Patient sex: F
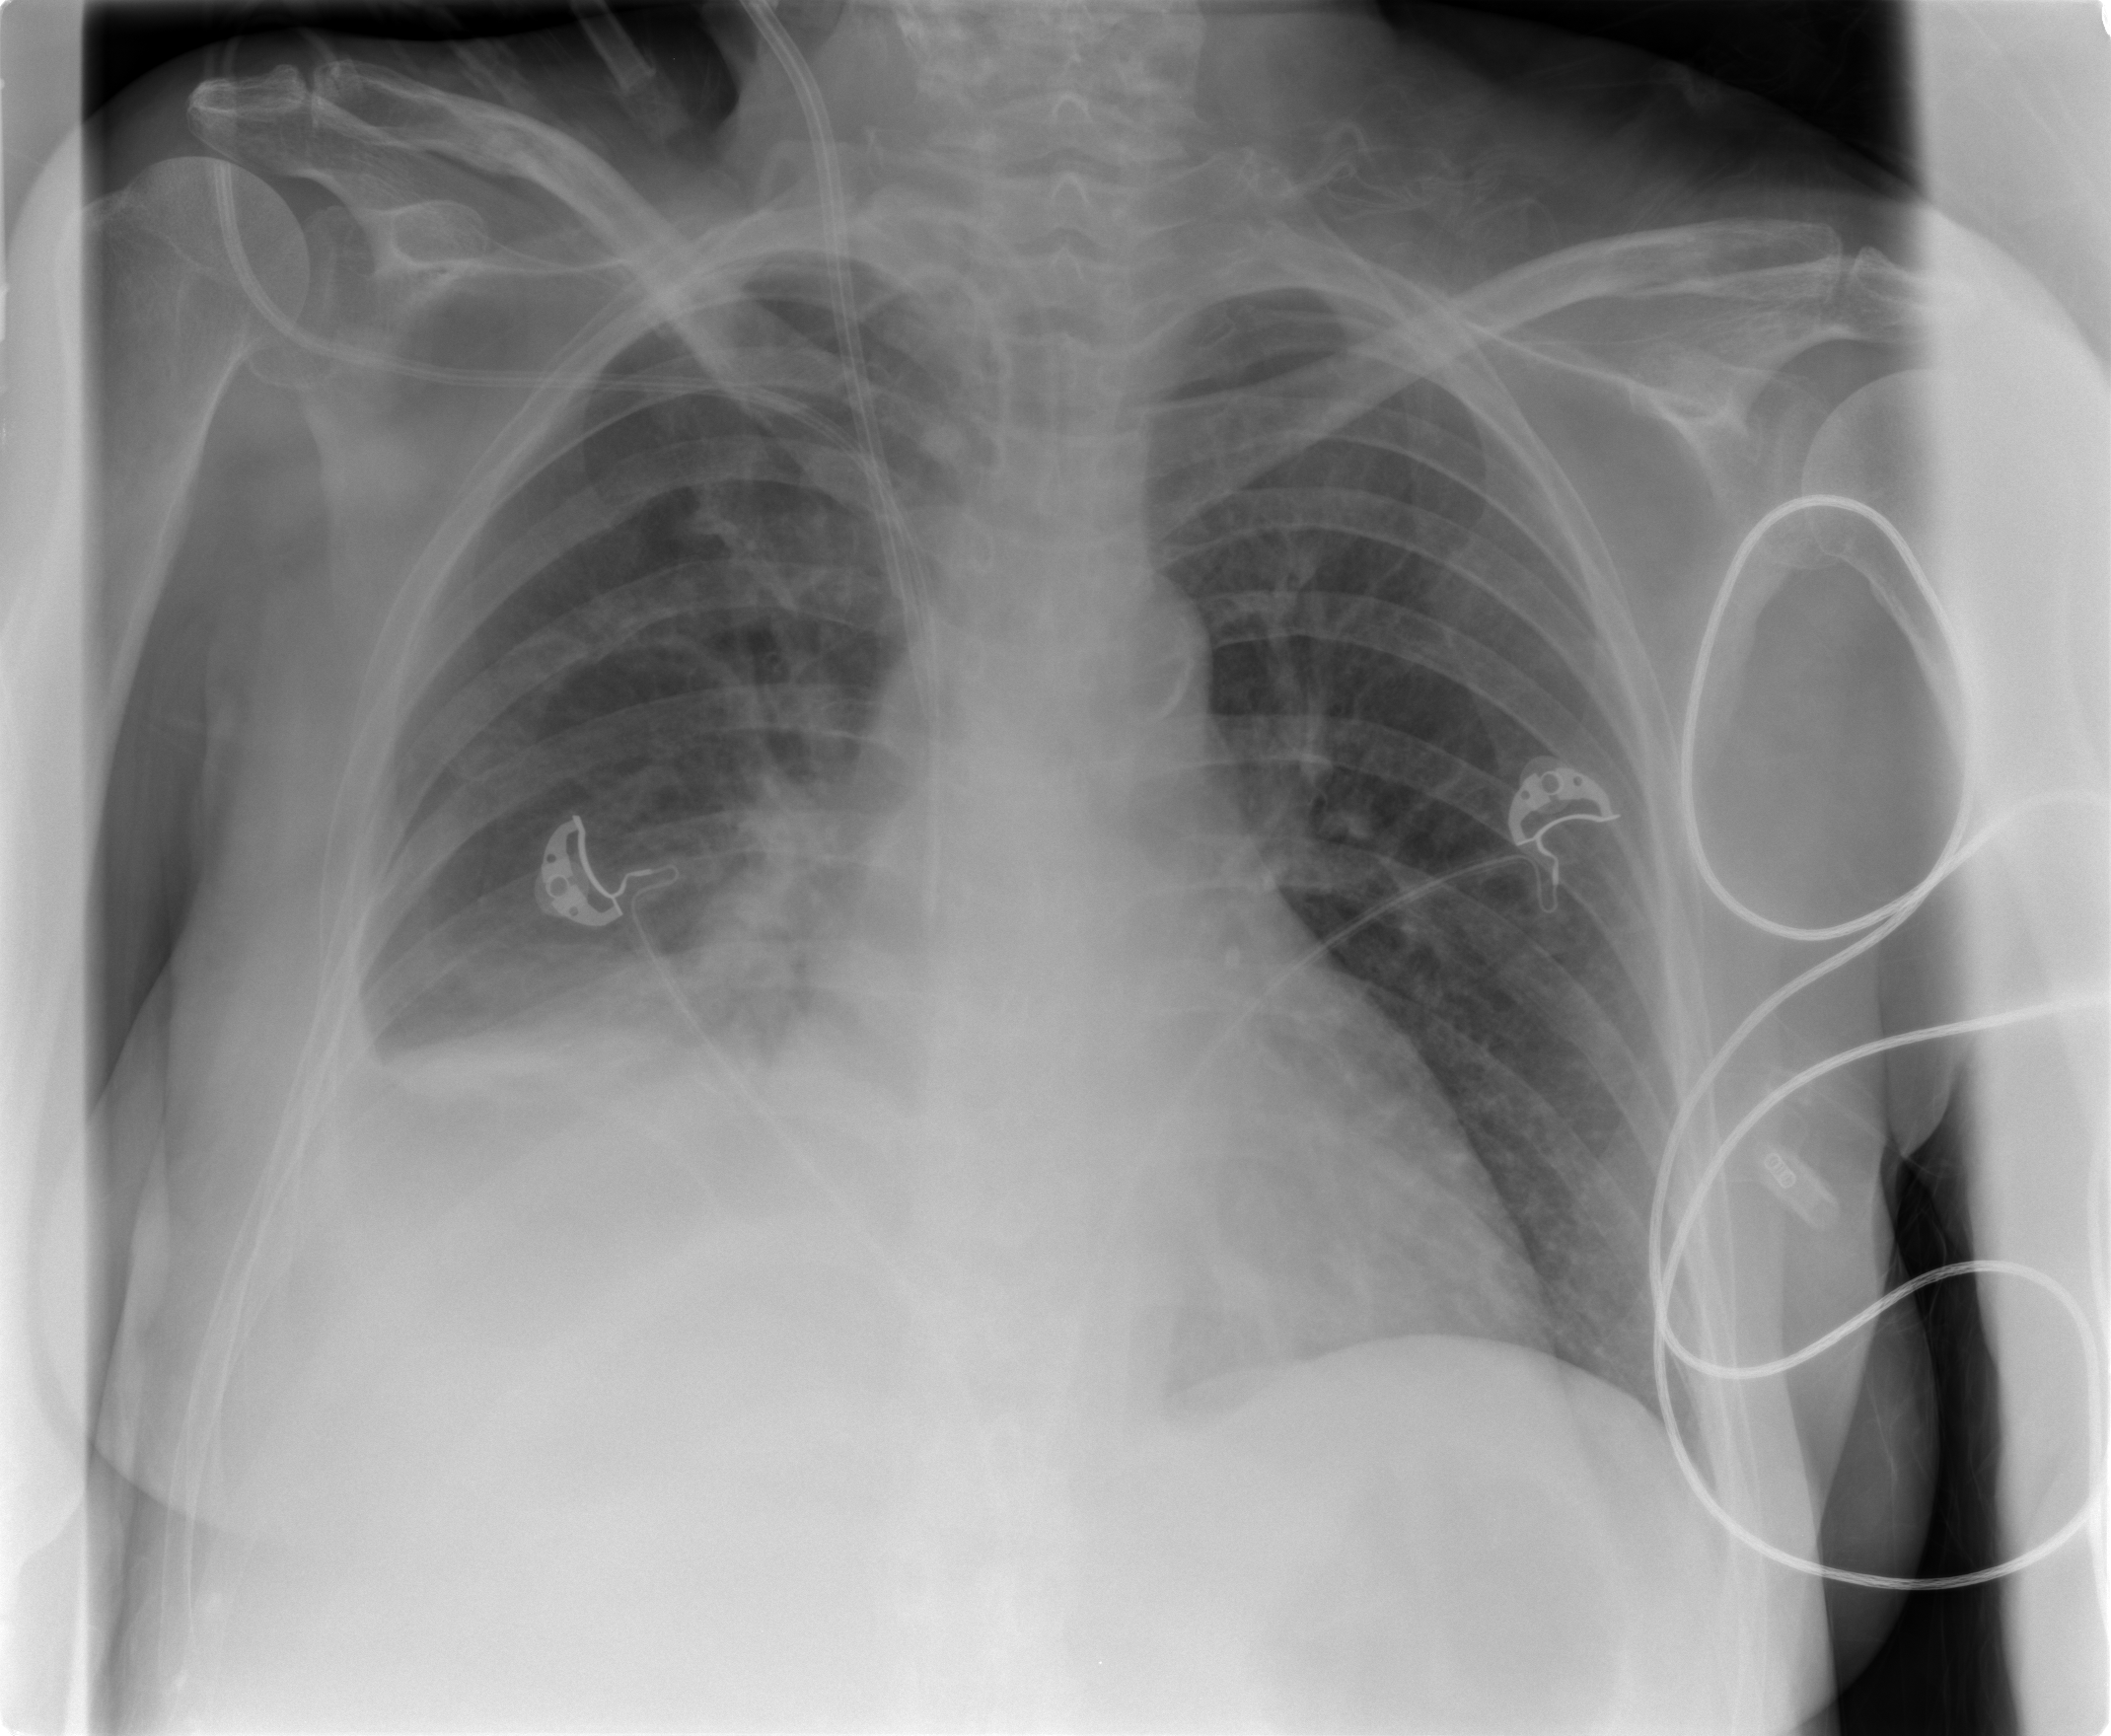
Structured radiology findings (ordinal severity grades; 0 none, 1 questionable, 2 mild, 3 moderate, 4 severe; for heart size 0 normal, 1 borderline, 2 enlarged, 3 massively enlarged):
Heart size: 2
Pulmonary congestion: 0
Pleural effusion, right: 3
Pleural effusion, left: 0
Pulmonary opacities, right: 0
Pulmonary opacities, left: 0
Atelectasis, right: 3
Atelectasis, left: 0